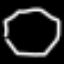
Label: octagon